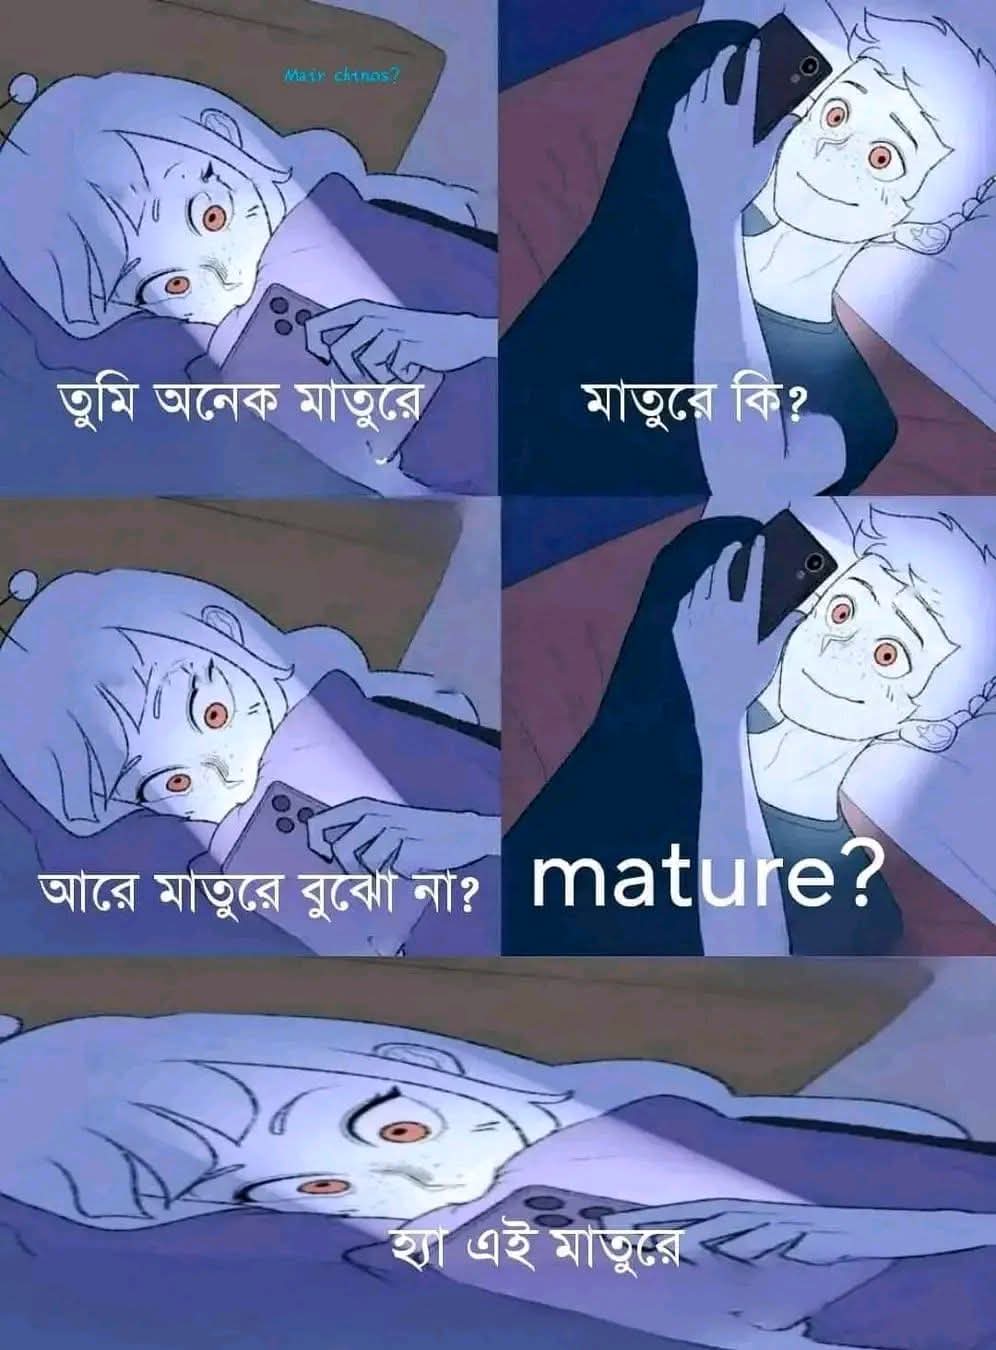
Text: তুমি অনেক মাতুরে
মাতুরে কি?
আরে মাতুরে বুঝো না?
mature?
হ্যা এই মাতুরে
Label: Non Hate